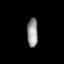
Tissue: prostate
Cell type: T cells
Senescence score: 0.7017
Nuclear area (px): 305
Mean DAPI intensity: 150.334